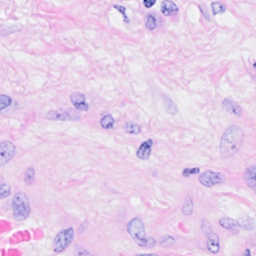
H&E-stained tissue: Breast